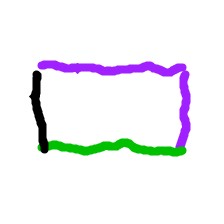
Shape: rectangle